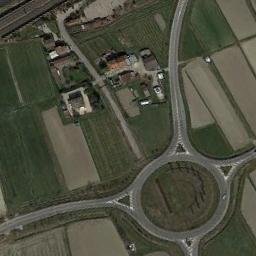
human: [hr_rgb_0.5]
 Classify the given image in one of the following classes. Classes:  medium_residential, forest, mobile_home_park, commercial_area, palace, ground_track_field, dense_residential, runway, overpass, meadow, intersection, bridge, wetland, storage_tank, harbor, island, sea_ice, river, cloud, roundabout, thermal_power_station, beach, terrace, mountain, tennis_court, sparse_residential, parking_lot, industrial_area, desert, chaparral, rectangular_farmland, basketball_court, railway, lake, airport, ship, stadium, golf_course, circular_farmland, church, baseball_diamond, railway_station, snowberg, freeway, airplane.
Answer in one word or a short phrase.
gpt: roundabout